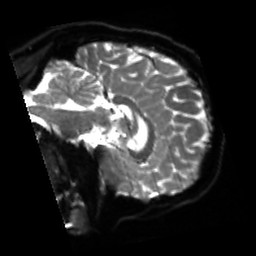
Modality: sbref
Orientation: sagittal
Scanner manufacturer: siemens
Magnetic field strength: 3 T
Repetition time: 4 s
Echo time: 0.0594 s